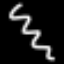
Label: squiggle